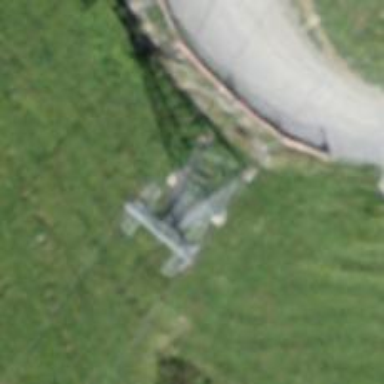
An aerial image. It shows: Pylon used for aerialway.